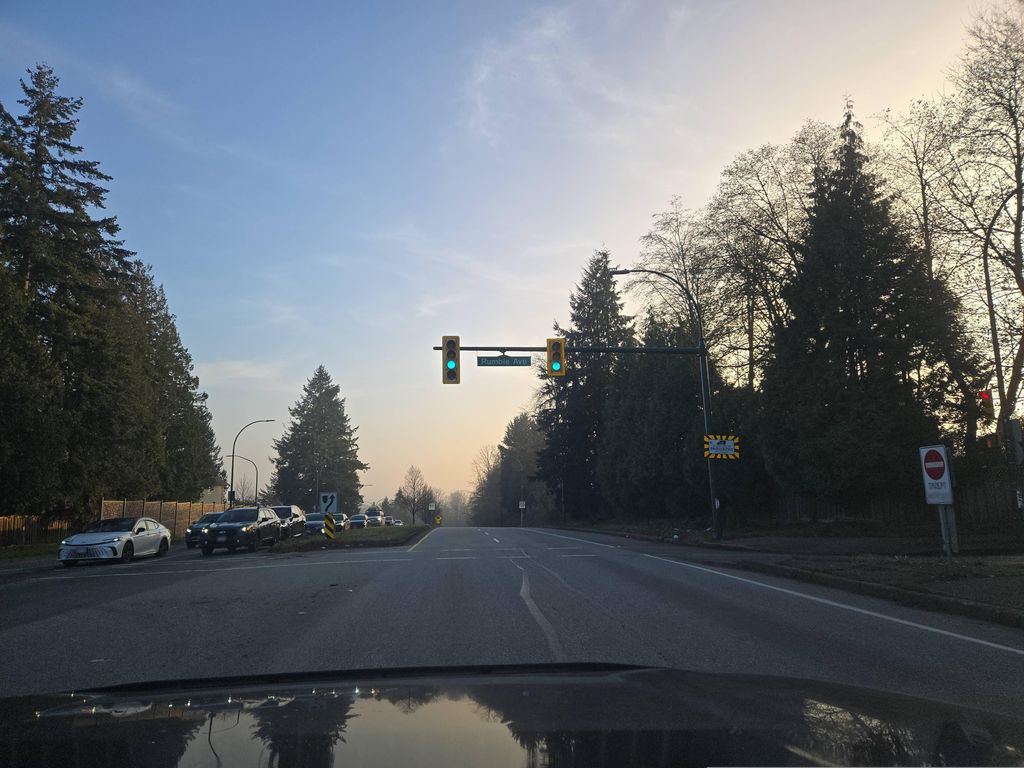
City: vancouver